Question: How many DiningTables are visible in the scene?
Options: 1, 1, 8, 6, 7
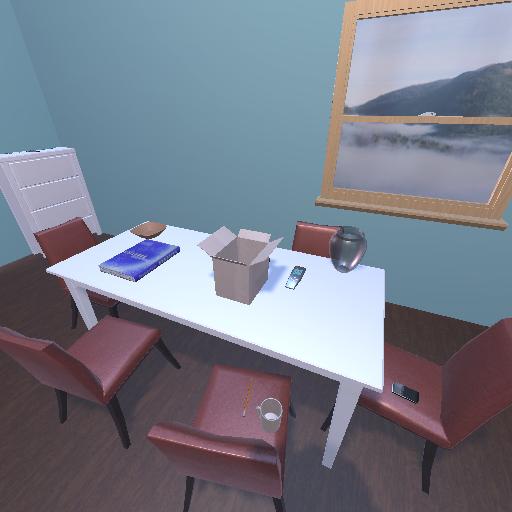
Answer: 1